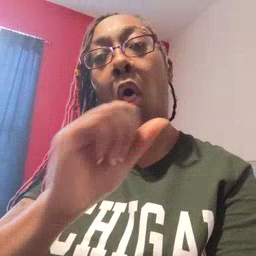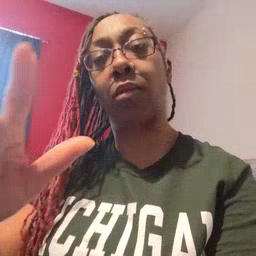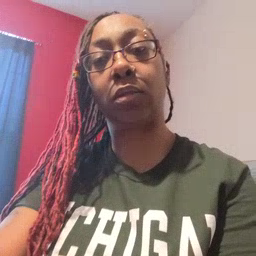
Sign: all